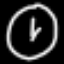
Label: clock